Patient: sex M, age 78
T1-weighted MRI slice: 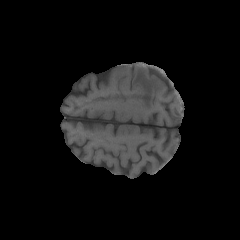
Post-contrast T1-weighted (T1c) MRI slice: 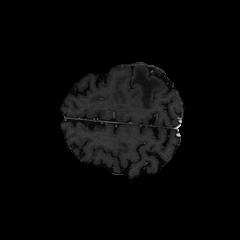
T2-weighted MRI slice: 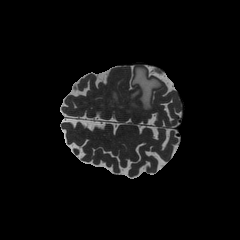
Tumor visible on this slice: yes
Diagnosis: Glioblastoma, IDH-wildtype
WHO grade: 4